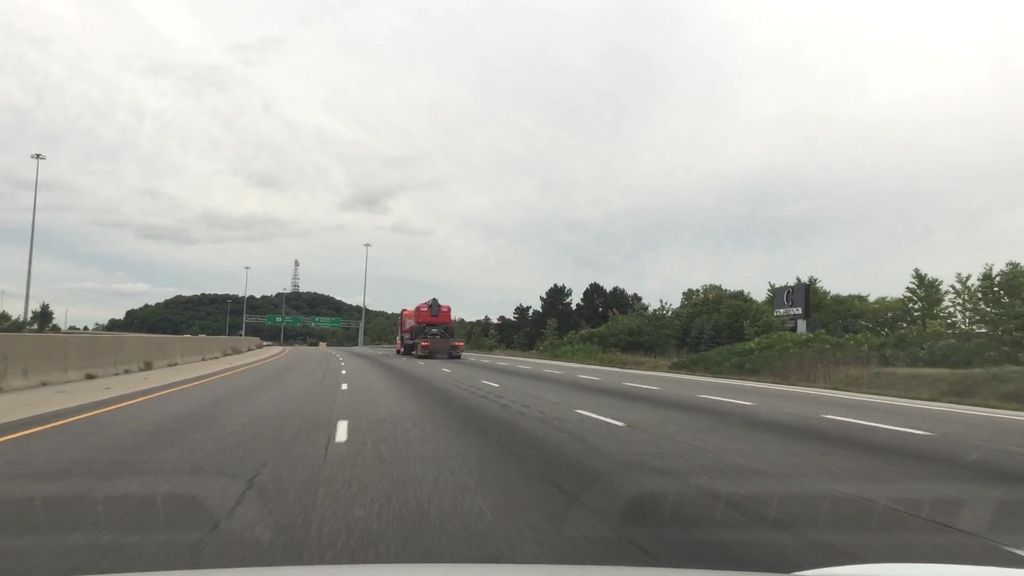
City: kitchener-waterloo